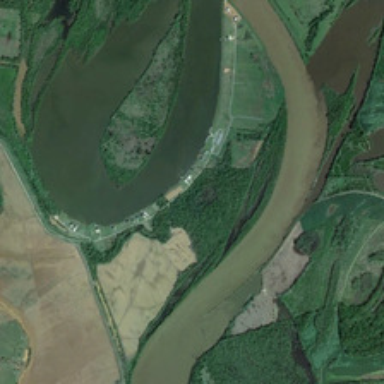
Many green plants are in two sides of a curved river .